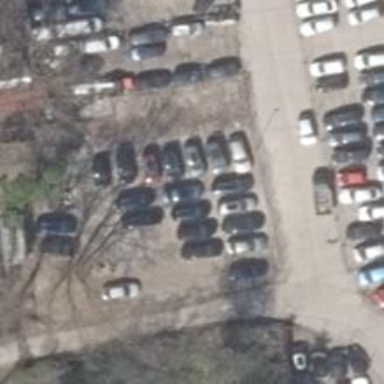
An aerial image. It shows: Shop that sells cars.